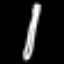
Label: pencil